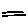
Label: line